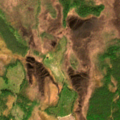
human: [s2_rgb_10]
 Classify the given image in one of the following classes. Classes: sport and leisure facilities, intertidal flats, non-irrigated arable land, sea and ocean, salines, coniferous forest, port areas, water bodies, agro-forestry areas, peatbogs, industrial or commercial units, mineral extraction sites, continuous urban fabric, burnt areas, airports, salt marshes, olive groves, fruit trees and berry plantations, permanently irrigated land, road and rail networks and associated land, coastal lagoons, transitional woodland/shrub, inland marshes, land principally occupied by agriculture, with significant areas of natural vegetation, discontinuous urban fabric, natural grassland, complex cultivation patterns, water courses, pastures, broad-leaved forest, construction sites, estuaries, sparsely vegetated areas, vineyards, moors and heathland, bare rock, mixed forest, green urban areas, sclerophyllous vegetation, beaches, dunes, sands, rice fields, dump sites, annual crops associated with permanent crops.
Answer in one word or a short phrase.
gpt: mixed forest, transitional woodland/shrub, peatbogs